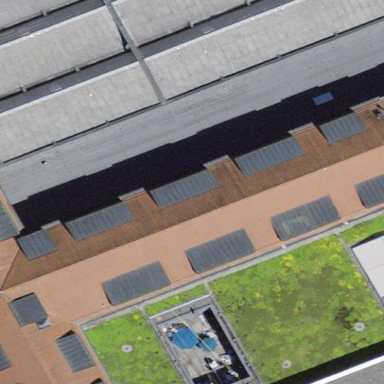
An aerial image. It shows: Building with gabled roof.